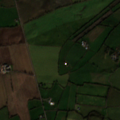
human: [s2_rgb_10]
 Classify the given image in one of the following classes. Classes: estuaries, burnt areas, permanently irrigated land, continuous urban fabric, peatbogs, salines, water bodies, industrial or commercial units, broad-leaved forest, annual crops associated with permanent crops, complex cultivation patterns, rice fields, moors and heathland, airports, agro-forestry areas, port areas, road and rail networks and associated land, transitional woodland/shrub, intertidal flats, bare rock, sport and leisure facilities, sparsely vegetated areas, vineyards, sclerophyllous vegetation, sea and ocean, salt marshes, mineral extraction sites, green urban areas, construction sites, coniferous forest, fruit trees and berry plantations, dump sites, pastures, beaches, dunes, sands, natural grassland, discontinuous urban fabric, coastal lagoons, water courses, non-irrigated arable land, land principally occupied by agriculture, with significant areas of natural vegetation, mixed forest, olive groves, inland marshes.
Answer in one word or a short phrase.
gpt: non-irrigated arable land, pastures